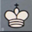
Piece: wK